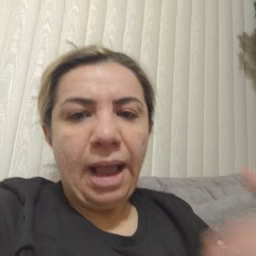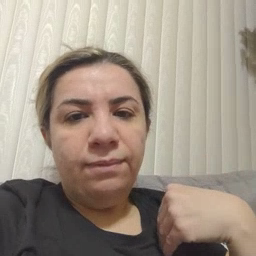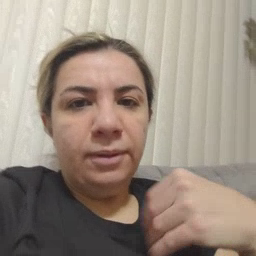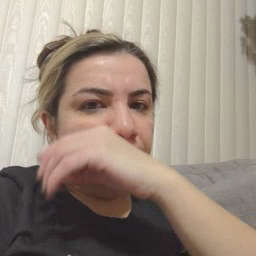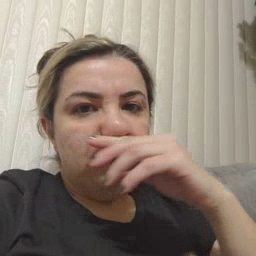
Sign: have